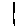
Label: line